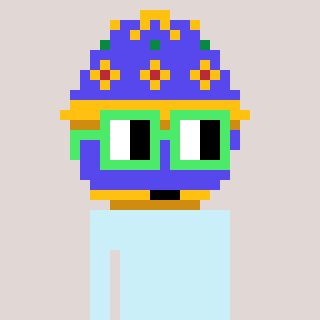
a pixel art character with square light green glasses, a faberge-shaped head and a magenta-colored body on a warm background